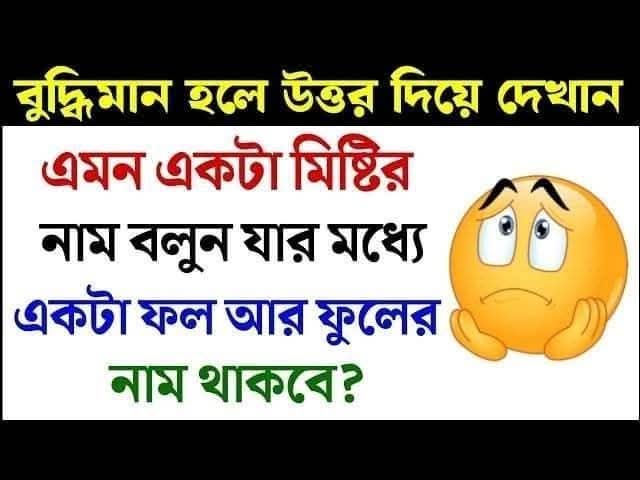
Text: বুদ্ধিমান হলে উত্তর দিয়ে দেখান
এমন একটা মিষ্টির নাম বলুন যার মধ্যে একটা ফল আর ফুলের নাম থাকবে?
Label: Non Hate